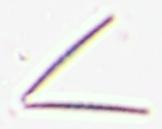
Label: Thalassionema